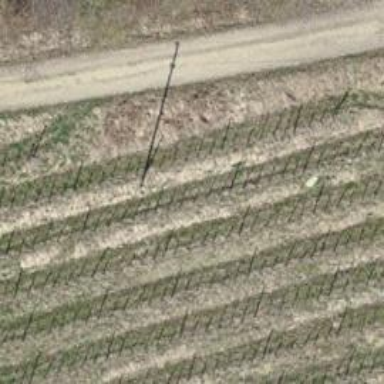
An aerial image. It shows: Minor power line.